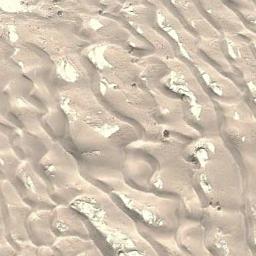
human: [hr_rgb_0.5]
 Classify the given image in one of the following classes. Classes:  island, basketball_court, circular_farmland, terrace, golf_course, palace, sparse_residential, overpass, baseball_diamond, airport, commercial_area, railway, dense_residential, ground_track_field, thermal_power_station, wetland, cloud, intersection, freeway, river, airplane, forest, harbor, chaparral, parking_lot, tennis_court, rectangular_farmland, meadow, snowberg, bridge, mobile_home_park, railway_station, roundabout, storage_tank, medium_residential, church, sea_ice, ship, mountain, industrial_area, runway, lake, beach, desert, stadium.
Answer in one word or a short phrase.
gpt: desert